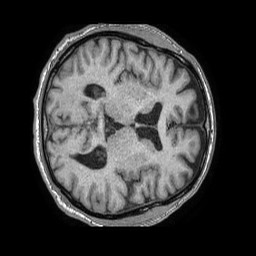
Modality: T1w
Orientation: axial
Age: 59
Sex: male
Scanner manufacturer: philips
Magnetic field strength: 1.5 T
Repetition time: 0.007572 s
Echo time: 0.003473 s